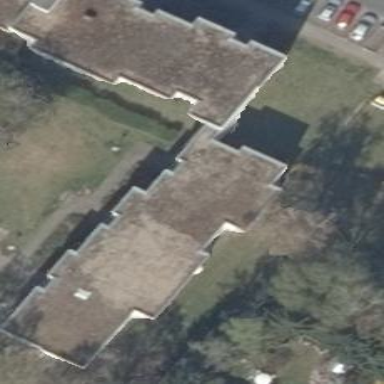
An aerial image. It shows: Apartment building with flat roof.